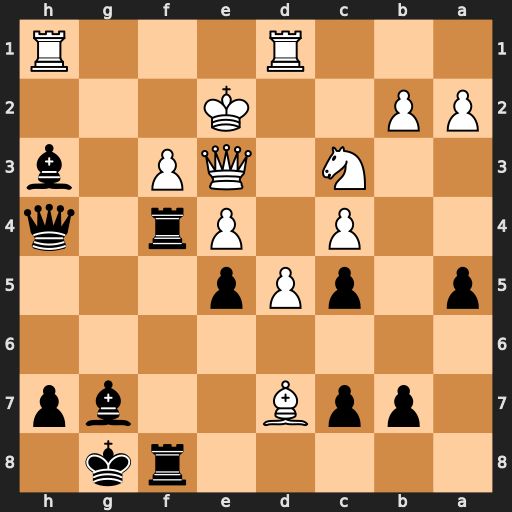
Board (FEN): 5rk1/1ppB2bp/8/p1pPp3/2P1Pr1q/2N1QP1b/PP2K3/3R3R
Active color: b
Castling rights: -
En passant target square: -
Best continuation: Rxf3 Be6+ Kh8 Qxf3 Rxf3